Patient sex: F
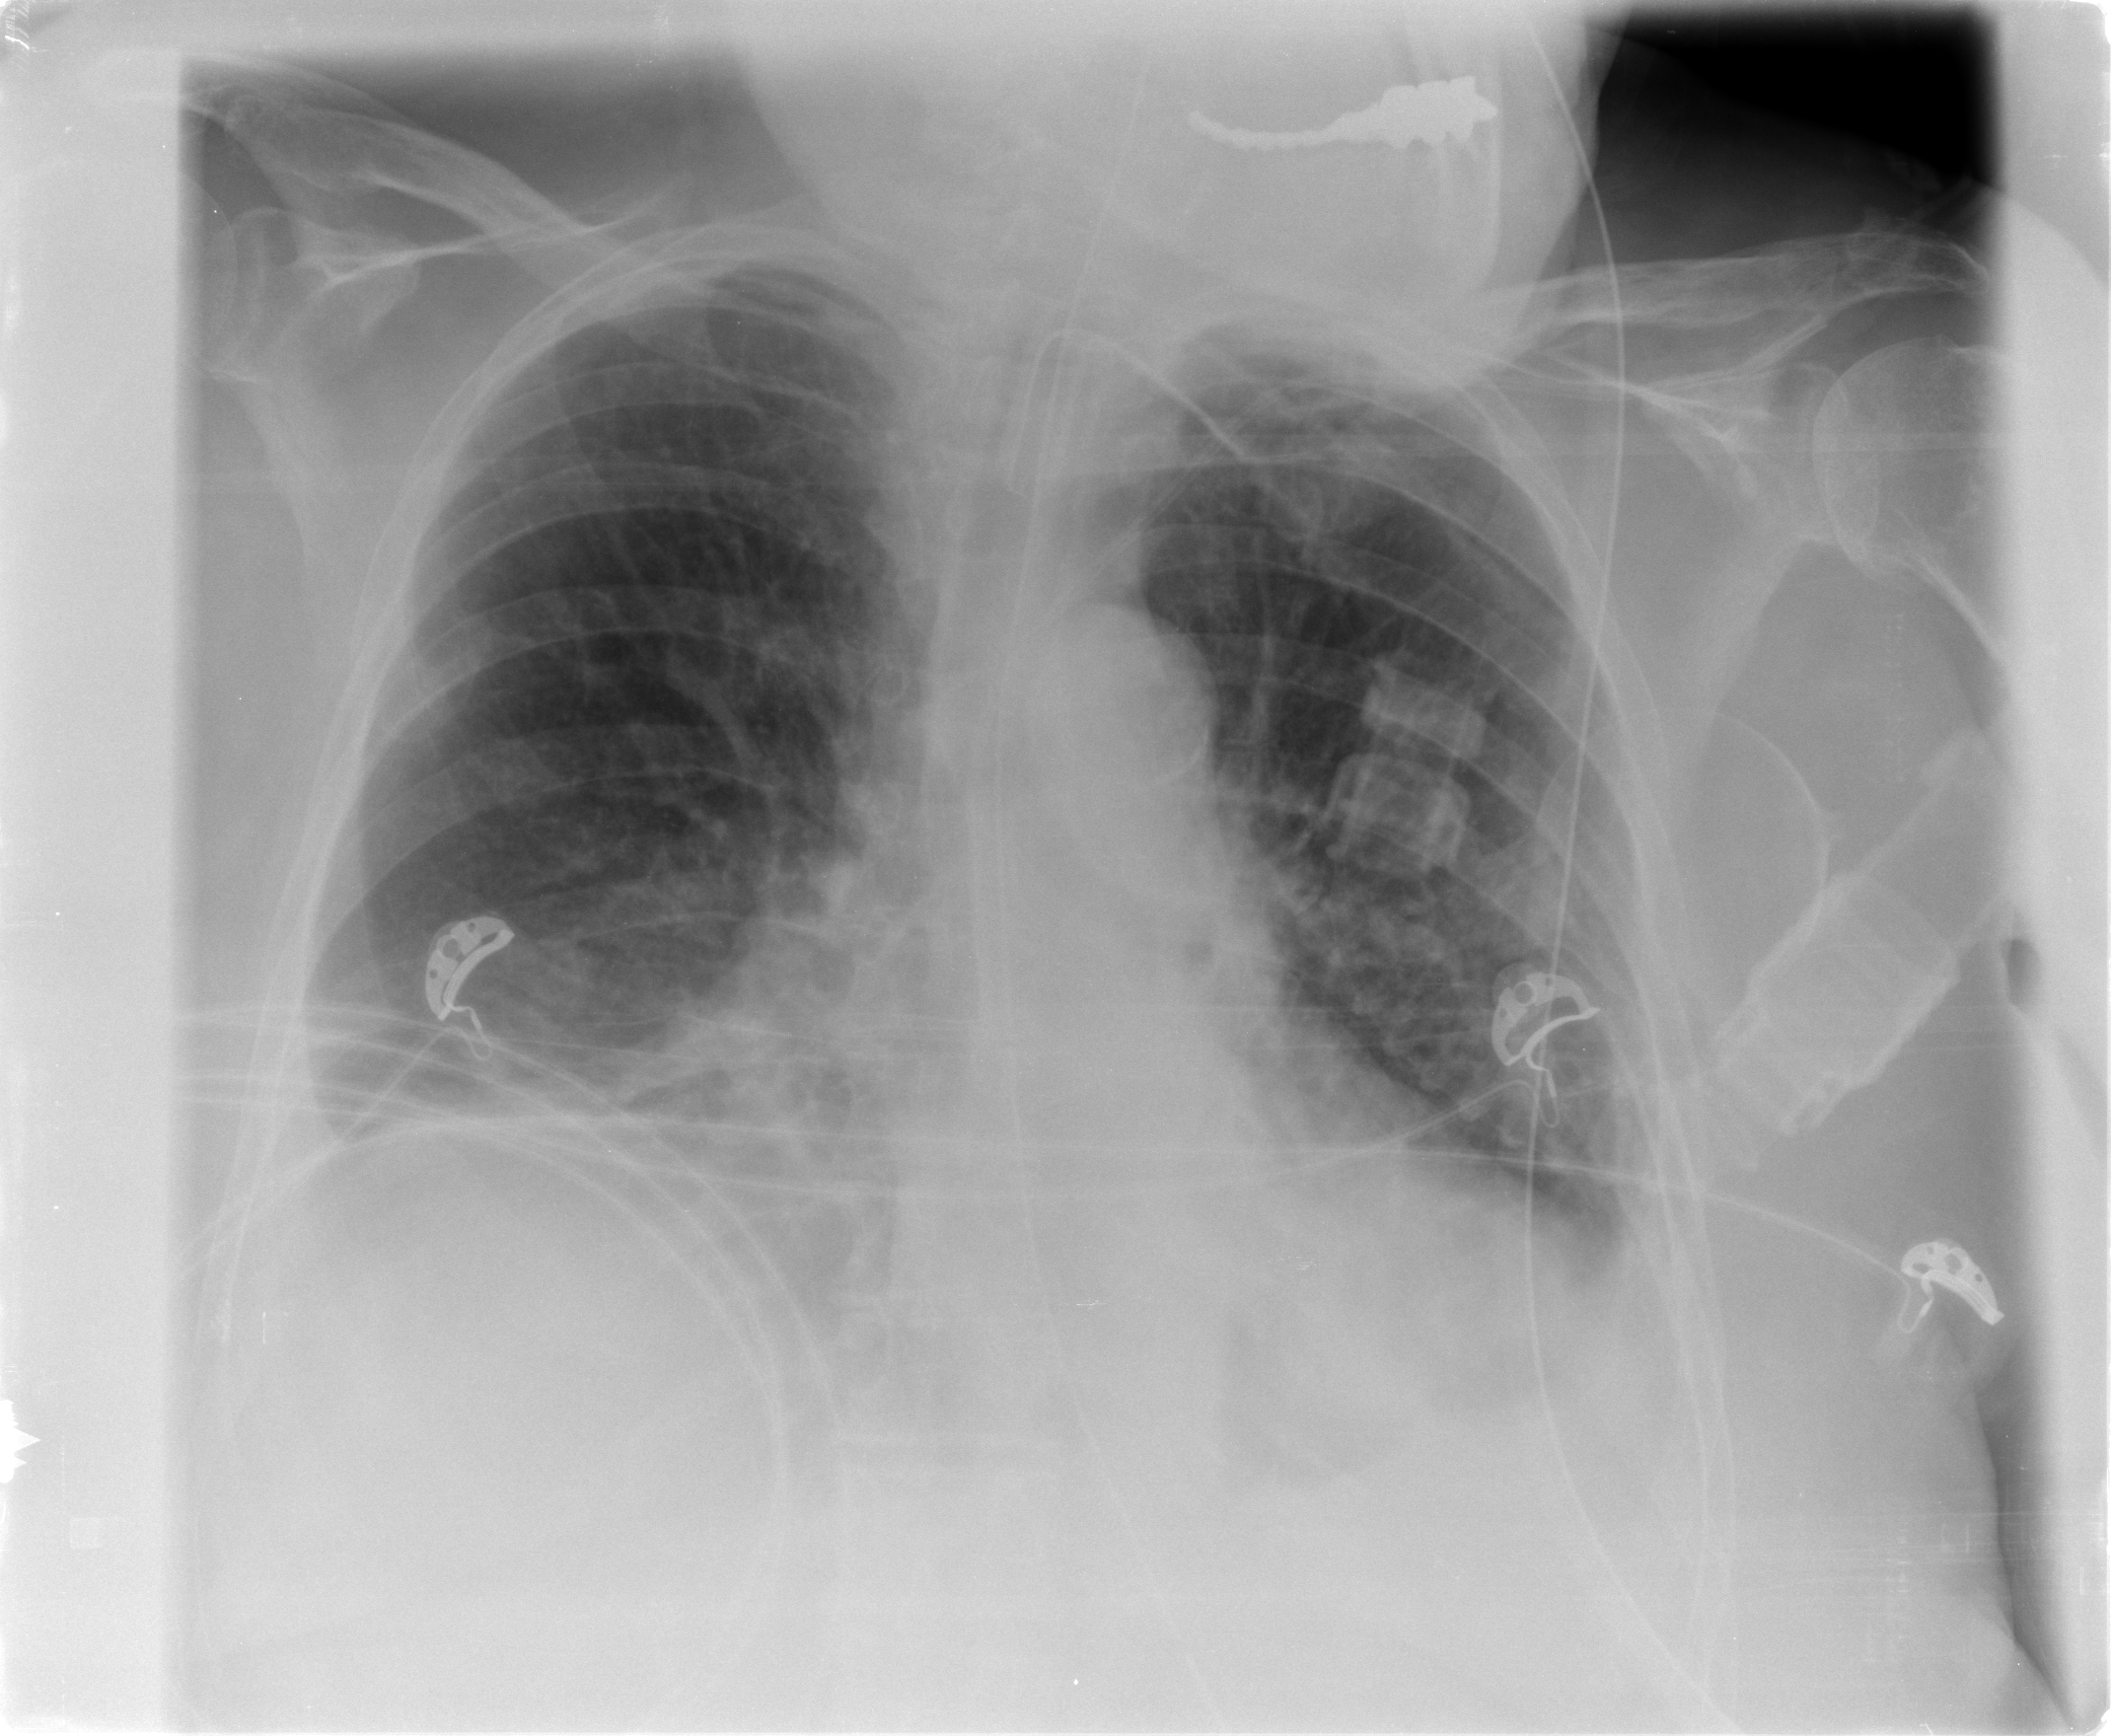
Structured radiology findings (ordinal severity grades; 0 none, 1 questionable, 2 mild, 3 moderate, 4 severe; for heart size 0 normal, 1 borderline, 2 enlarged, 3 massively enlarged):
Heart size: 0
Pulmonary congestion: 0
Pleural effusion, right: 2
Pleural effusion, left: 2
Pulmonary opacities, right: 2
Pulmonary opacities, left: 0
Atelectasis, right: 2
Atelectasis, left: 2